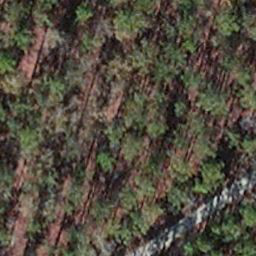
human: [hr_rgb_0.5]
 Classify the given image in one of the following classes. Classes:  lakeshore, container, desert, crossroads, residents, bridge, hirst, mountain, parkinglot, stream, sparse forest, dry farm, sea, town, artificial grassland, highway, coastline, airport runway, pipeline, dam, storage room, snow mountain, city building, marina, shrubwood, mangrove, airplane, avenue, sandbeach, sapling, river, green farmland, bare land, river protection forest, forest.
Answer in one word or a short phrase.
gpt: sapling